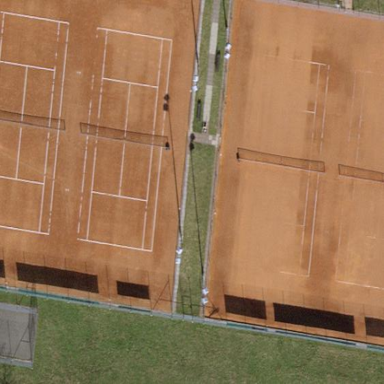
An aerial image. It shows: Tennis court in leisure pitch.